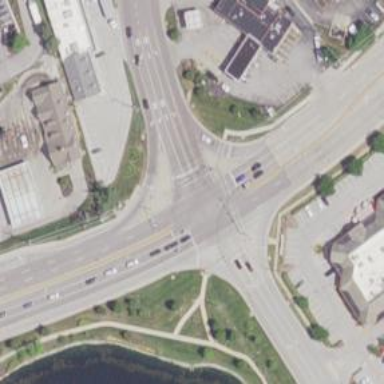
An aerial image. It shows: Footway with traffic island and marked with lines for crossing.